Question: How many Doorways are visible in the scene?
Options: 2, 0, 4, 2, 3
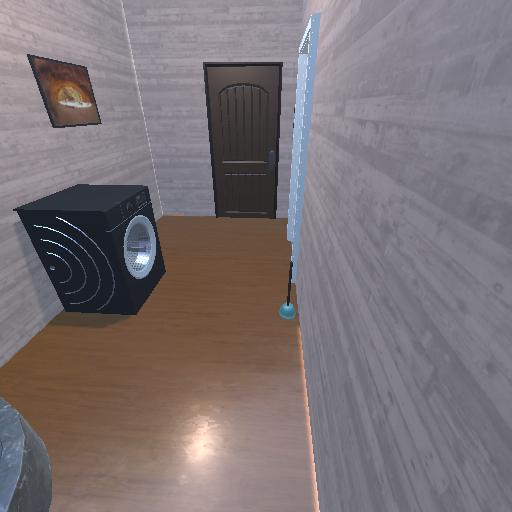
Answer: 2